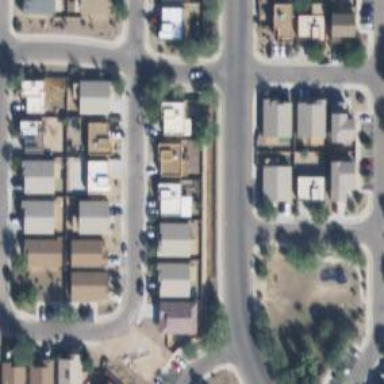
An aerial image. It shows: Residential road.